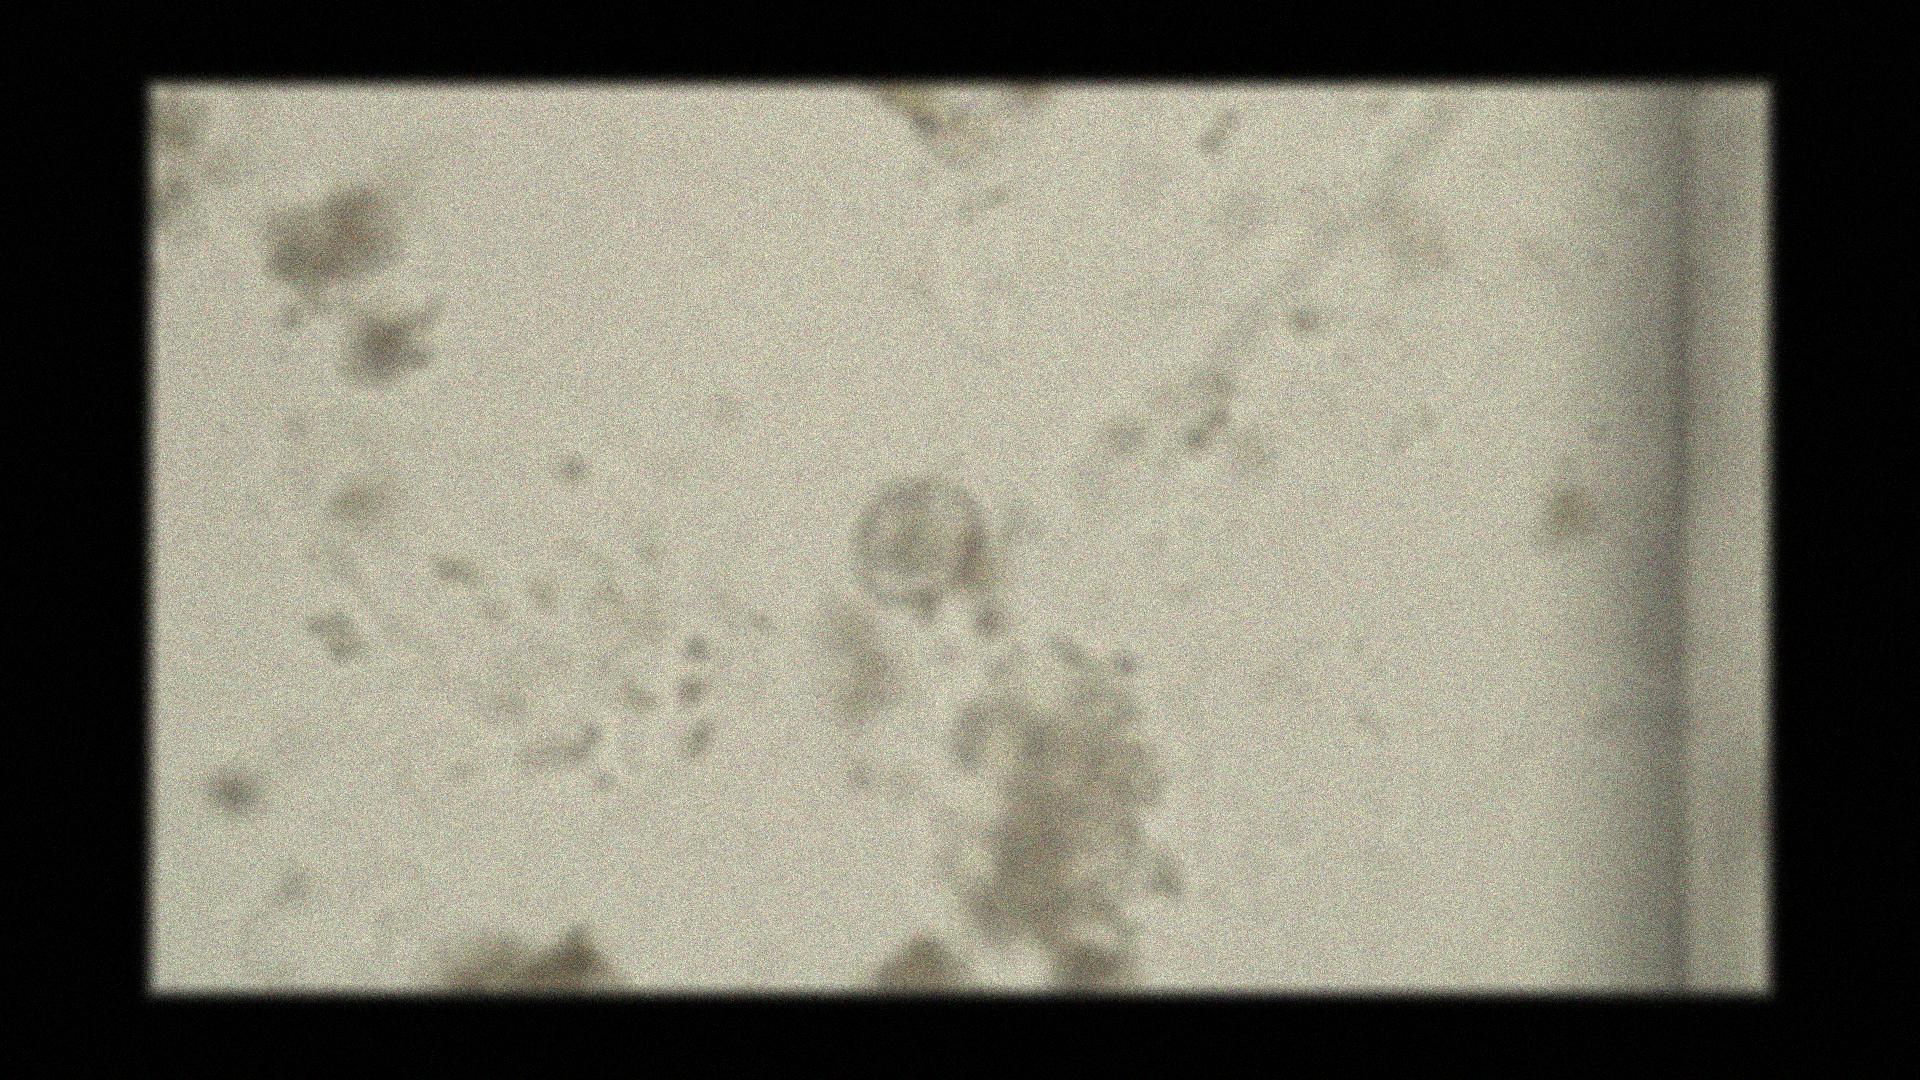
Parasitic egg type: Hymenolepis nana